Interaction volume radius: 10 \u00c5
Interaction volume height: 20 \u00c5
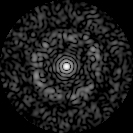
Disorder parameter: 0.8366